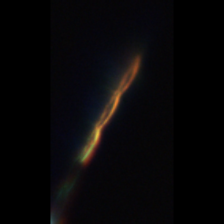
Taxon: Psuedo-nitzschia
Group: Diatoms